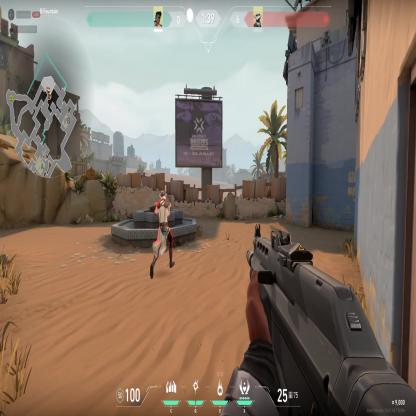
Label: enemy